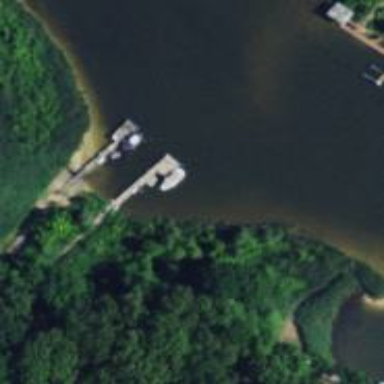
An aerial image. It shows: Man-made pier.